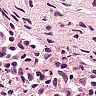
Metastatic tissue present: no